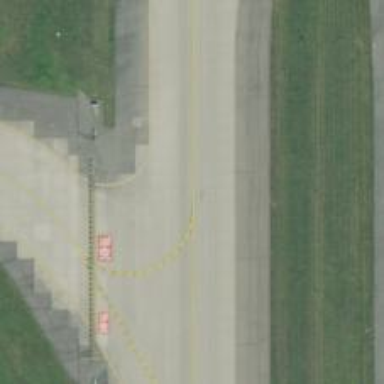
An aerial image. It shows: View of taxiway at the airport.